Interaction volume radius: 5 \u00c5
Interaction volume height: 20 \u00c5
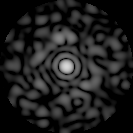
Disorder parameter: 0.8545